Question: I recently upgraded my PC from Windows 7 to Windows 8.1 and am now having problems resetting up my local DNN5 environment.
I pulled my DNN5 instance down from a remote git repo, and just finished importing all of the tables/data/stored procedures from the production DB to a local instance.
I have updated the connection strings in the web.config to reflect my new database, but still, no matter what I do, I am getting redirected to 'http://localhost/DNN5/Install/UnderConstruction.htm'.
What am I missing?
for completeness, here are my connection strings and a screencap of my db:
'''
<connectionStrings>
<add name="SiteSqlServer" connectionString="Data Source=KMCNUTT-7\DWYATTMSSQL;Initial Catalog=DNN5;User ID=sa;Password=******"
providerName="System.Data.SqlClient" />
<add name="DNN5ConnectionString" connectionString="Data Source=KMCNUTT-7\DWYATTMSSQL;Initial Catalog=DNN5;User ID=sa;Password=******"
providerName="System.Data.SqlClient" />
</connectionStrings>
'''

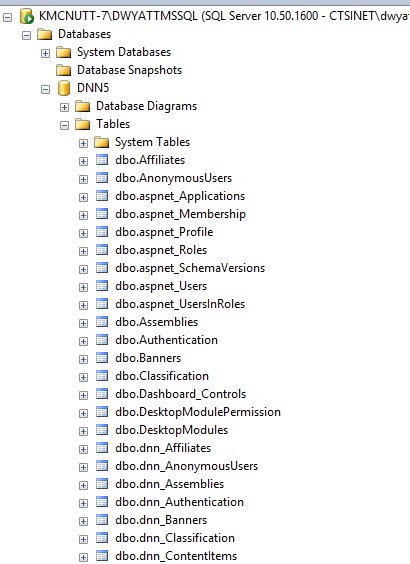
Answer: This almost always happens when you are unable to connect to the database from DNN.
Navigate to
'''
http://localhost/DNN5/Install/install.aspx
'''
and see if it throws a connection error just to be sure.
Is this a local database? If so try using (local)\InstanceName (I assume your instance name is DWYATTMSSQL) so (local)\DWYATTMSSQL
Also make sure that you have SQL authentication enabled in SQL server, instead of Windows Authentication only, which is the default for SQL installations.